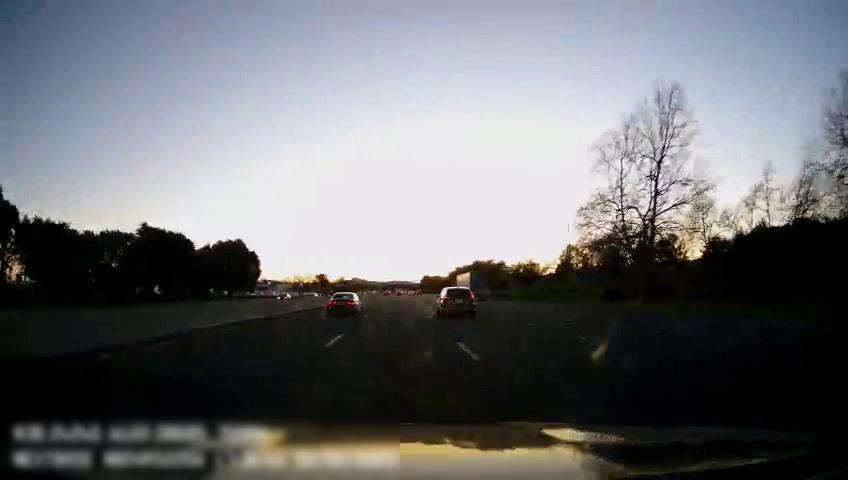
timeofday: Day
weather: Sunny
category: Drivable Space
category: Vehicles | Truck
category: Vehicles | SUV
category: Vehicles | Car
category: Vehicles | Car
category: Lanes | Current Lane
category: Lanes | Alternate Lane
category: Lanes | Current Lane
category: Lanes | Alternate Lane